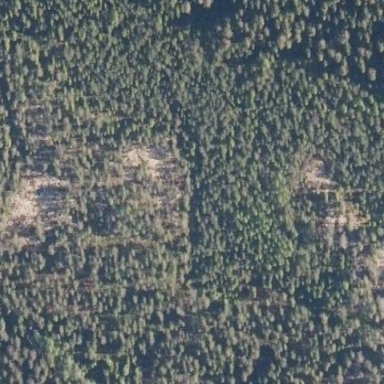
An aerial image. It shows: Landscape of bare rock.